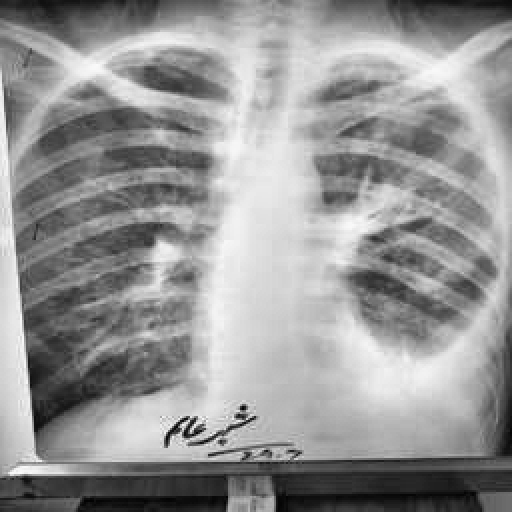
Finding: TUBERCULOSIS